Current action and preconditions to check: path_clear

Your task: For each precondition in the list above, predict whether it will hold at this action.

Consider the current scene as observed from the mobile robot's camera, and analyze the predicted future states of all dynamic agents (e.g., people, animals, vehicles, or any moving entities) within the NEXT SECOND.

IMPORTANT: Only answer "very likely" if you are absolutely certain—based on strong, clear evidence—that a dynamic agent will violate the precondition in the predicted future state. Do NOT answer "very likely" for unlikely, ambiguous, or low-probability risks.

Ask yourself for each precondition: Is there a high probability, with clear and convincing evidence, that the predicted future states of any dynamic agent will interfere with the predicted future state of the currently executing action within the NEXT SECOND, causing that precondition to fail?

Assess the risk level based on these predictions. Use "likely" or "very likely" if motions create a clear risk of interference.

Use "neutral" or "improbable" if agents are nearby but their predicted paths are clearly diverging or non-conflicting.

Failure Risk Categories: "very improbable", "improbable", "neutral", "likely", "very likely"

Answer Format: Output ONLY the probability_of_failure value from these categories: "very improbable", "improbable", "neutral", "likely", "very likely"

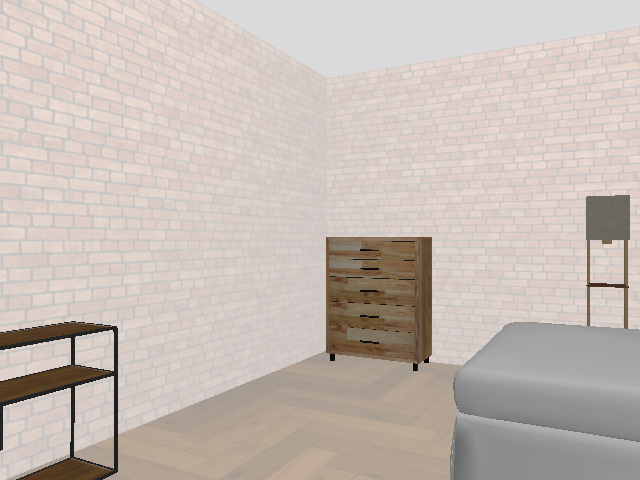

Answer: very improbable